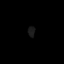
Tissue: skin
Cell type: Fibroblasts
Senescence score: 0.8285
Nuclear area (px): 69
Mean DAPI intensity: 25.971